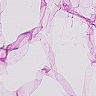
Metastatic tissue present: no